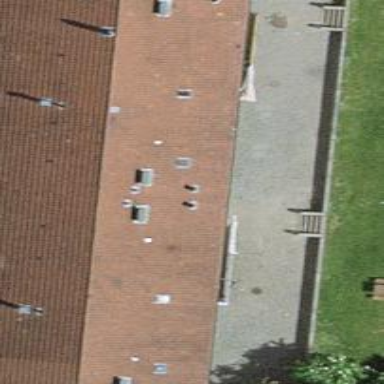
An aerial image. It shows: View of roof of building.